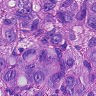
Metastatic tissue present: yes